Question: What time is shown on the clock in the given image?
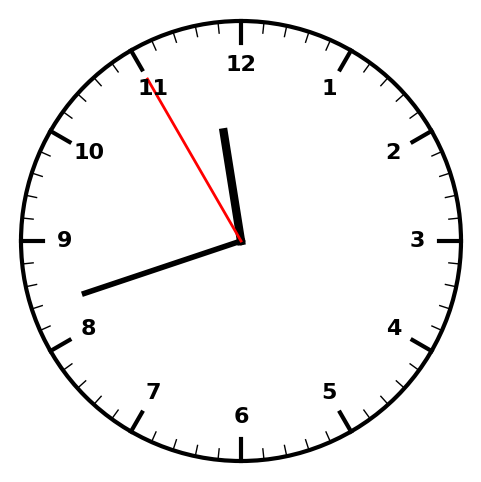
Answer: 11:41:55